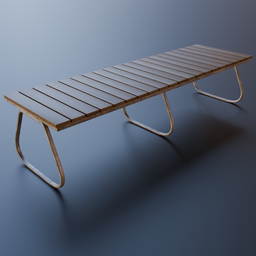
Label: furniture